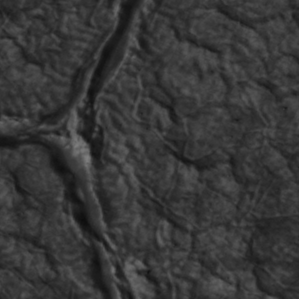
Label: non_frost